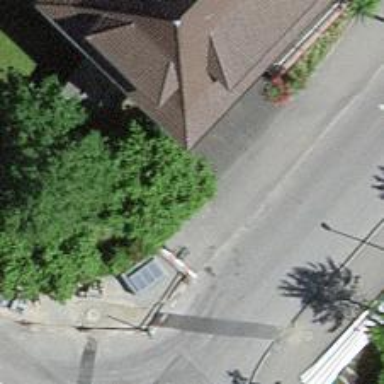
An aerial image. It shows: Post box.